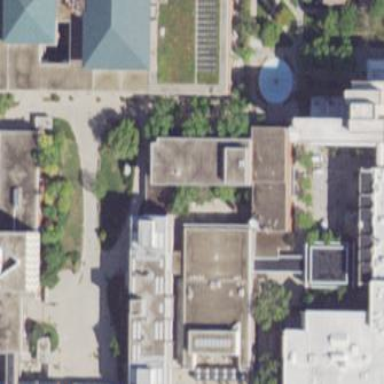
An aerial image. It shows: View of university building.